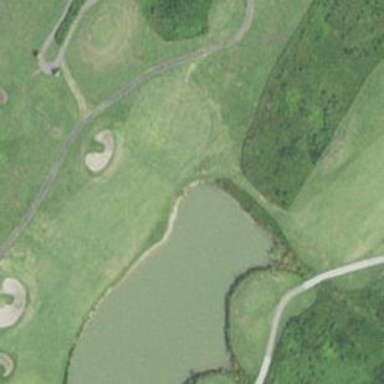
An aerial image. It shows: Golf pitch.